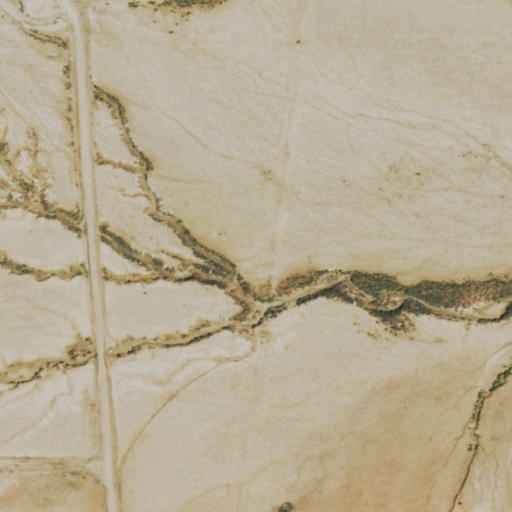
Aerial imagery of valley in Colorado named Eagle Rock Draw containing shrub and grassland